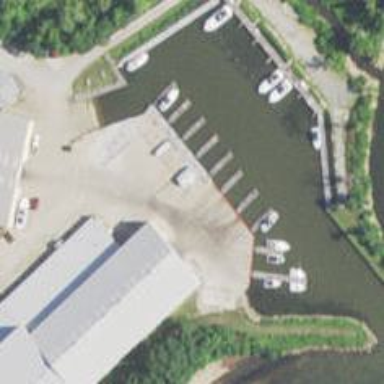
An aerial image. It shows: Commercial mooring pier.